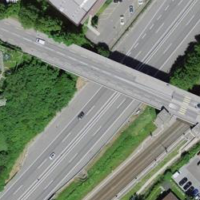
EUNIS habitat code: 57
Species observed at this site:
Milvus milvus